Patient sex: F
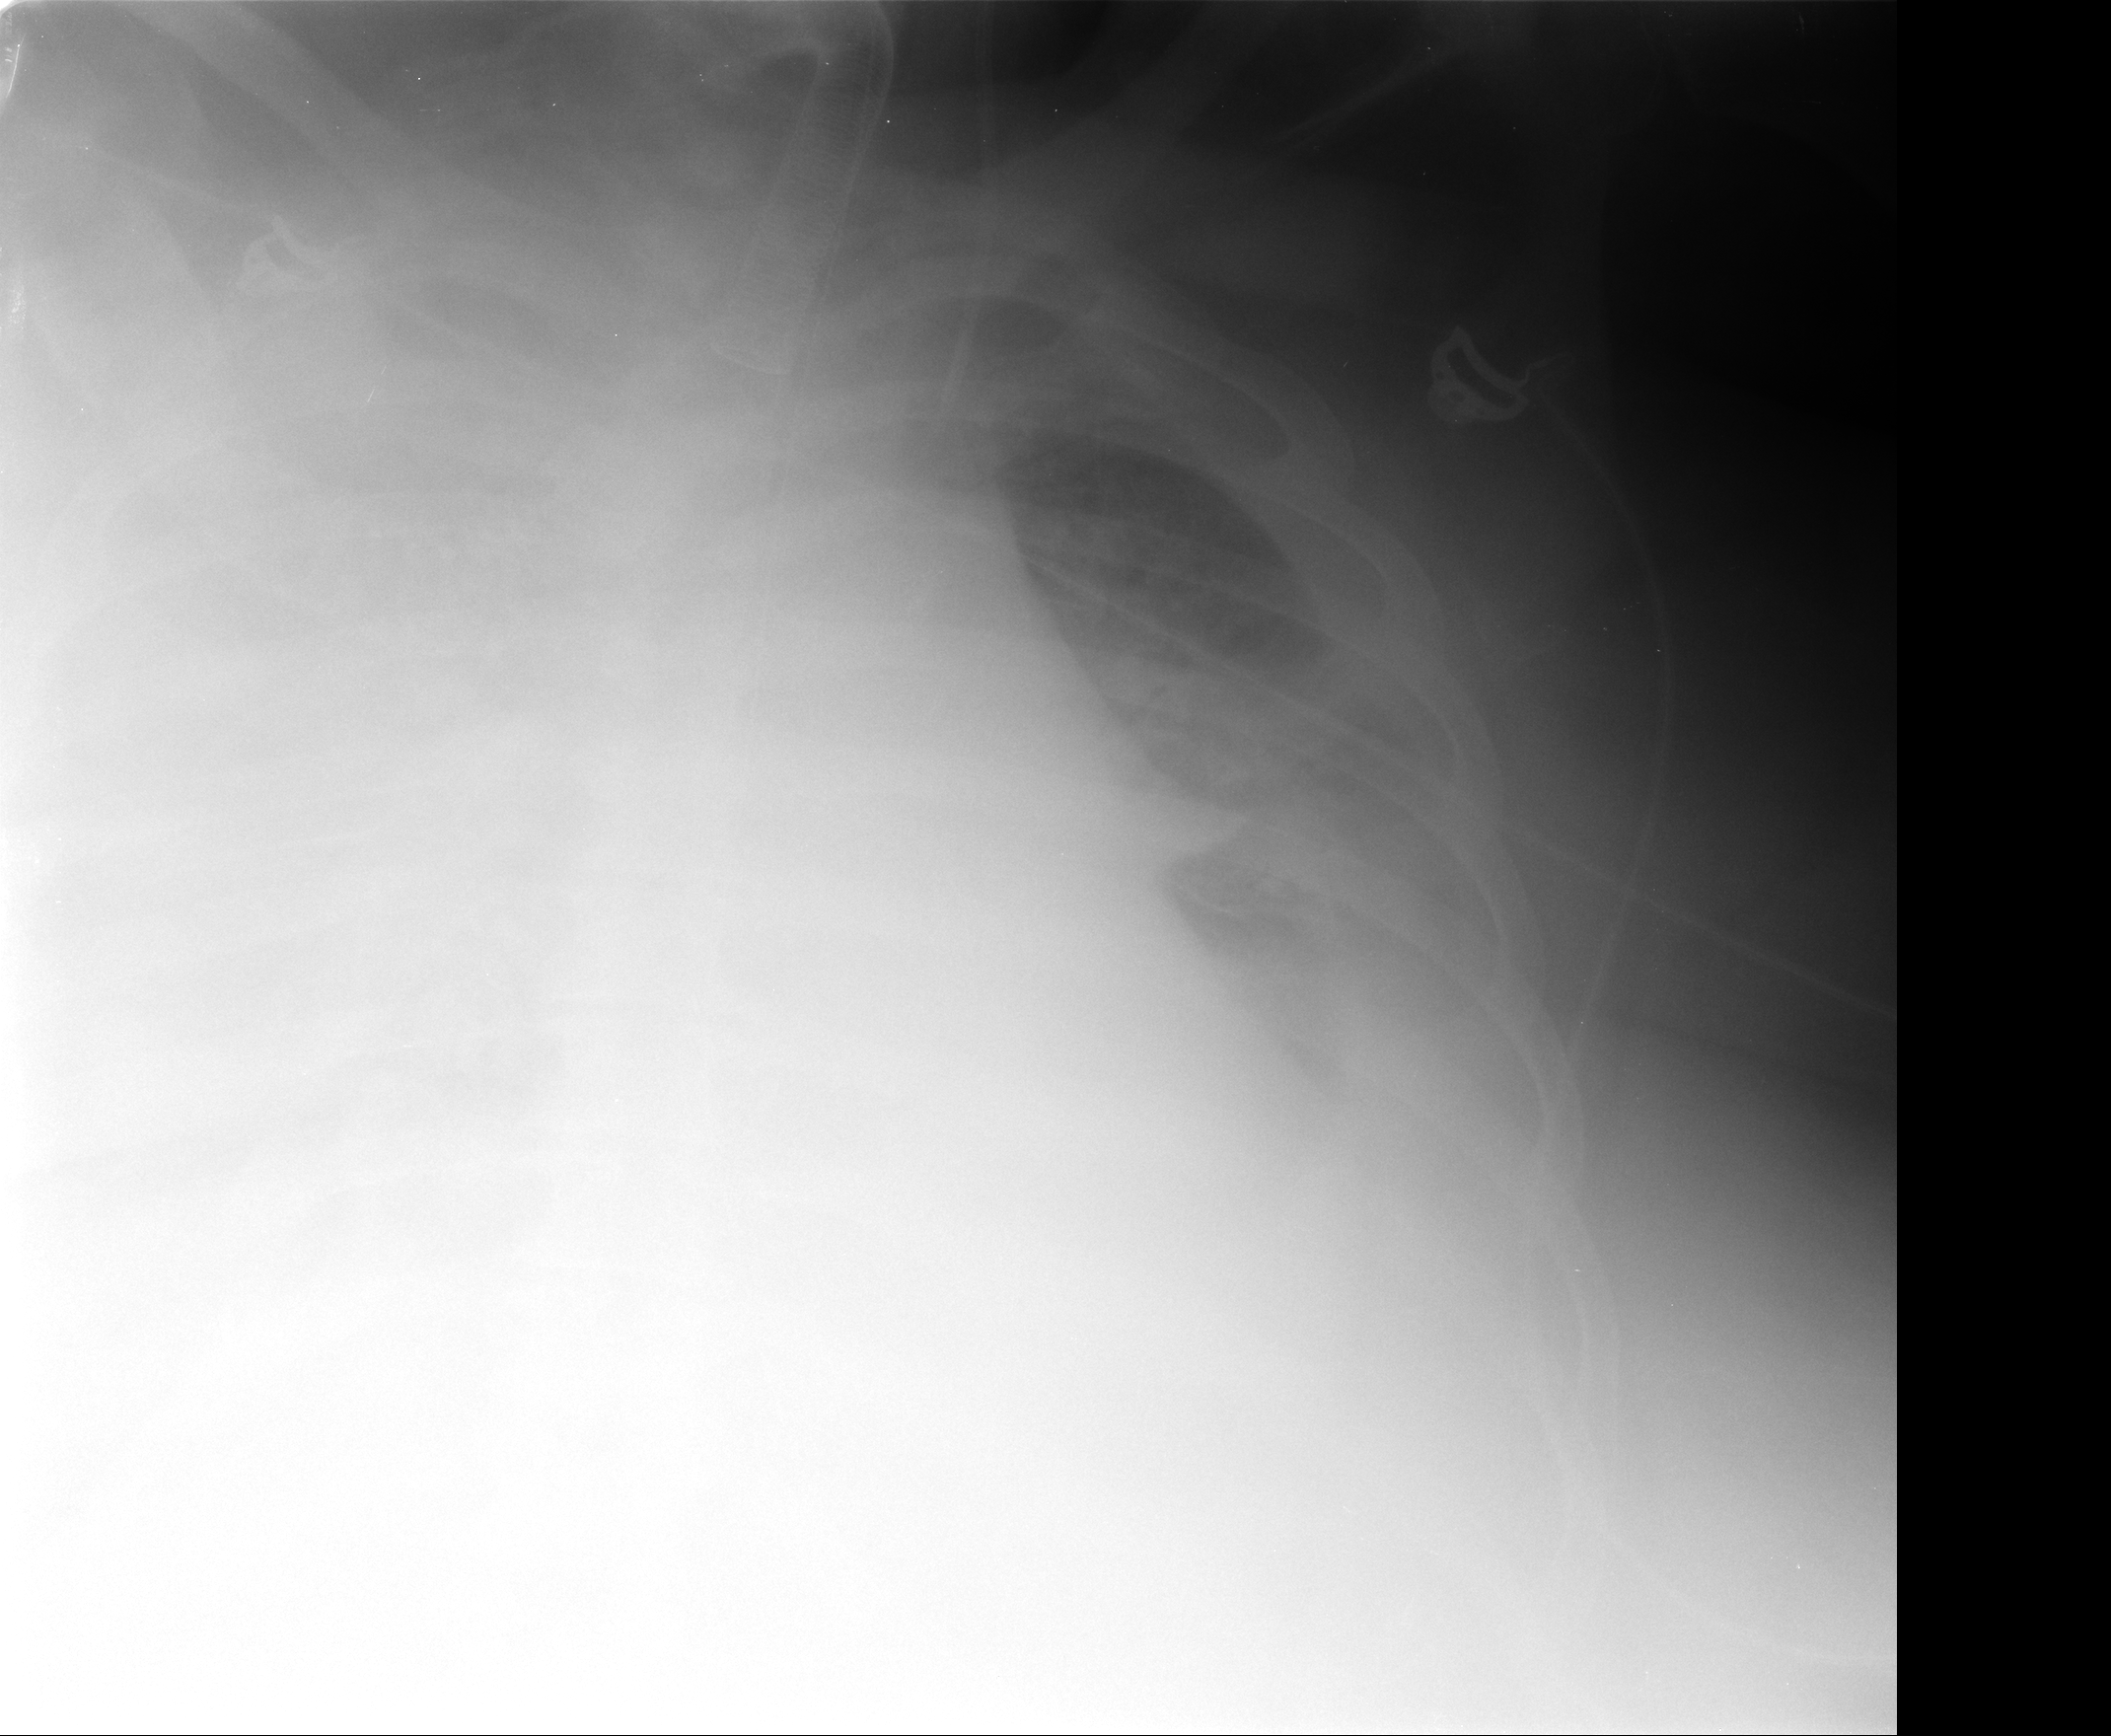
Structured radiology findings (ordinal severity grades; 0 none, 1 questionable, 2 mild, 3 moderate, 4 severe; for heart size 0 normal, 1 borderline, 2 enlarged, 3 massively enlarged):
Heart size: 2
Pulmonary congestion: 2
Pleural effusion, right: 4
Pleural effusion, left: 4
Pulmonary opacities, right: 4
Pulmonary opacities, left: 3
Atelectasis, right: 4
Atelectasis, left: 3